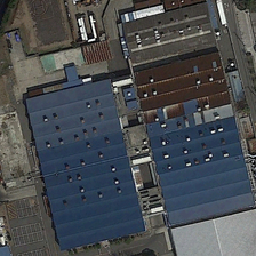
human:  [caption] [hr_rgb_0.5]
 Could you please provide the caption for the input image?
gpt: There are lots of blue plants in this factory.

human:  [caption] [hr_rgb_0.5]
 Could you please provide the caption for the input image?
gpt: There are a lot of blue plants in the factory.

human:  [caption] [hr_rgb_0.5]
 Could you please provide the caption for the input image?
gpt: There are many blue plants in the factory.

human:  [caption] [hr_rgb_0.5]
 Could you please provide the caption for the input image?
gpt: The factory has a large number of blue plants.

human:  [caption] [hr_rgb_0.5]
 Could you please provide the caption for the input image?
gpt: There are a lot of blue plants in the factory.